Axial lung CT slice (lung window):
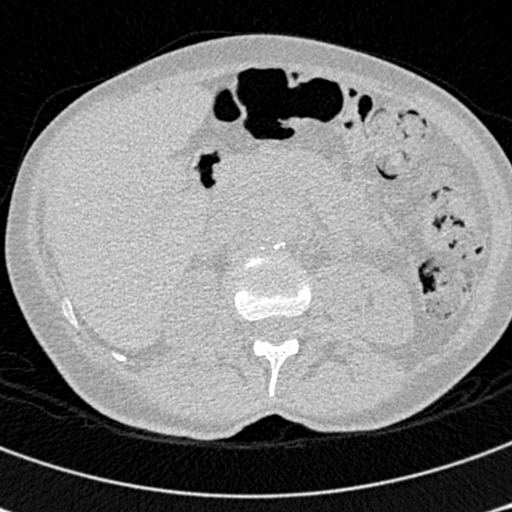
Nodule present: no